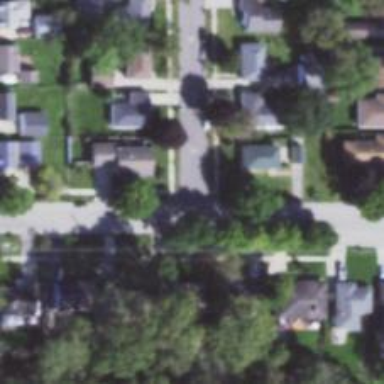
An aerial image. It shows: Residential road with separate sidewalk.